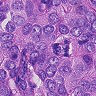
Metastatic tissue present: yes